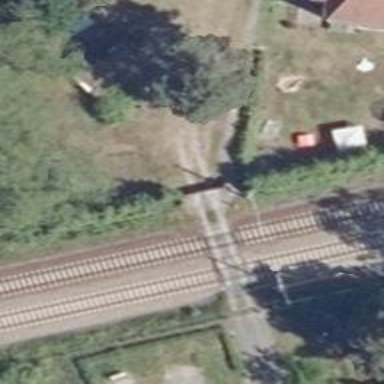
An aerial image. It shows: Railway track with contact lines for electrification.